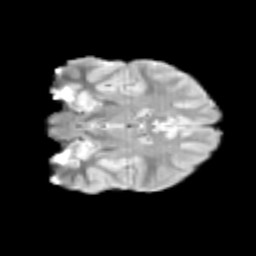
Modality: T2w
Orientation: coronal
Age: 13
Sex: male
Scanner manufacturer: siemens
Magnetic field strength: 3 T
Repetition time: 3.8 s
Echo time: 0.07 s